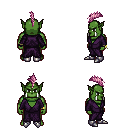
a pixel art fantasy rpg character, male body template, orc, green skin, purple robe, gold greaves, pink mohawk hairstyle, bracelets, metal boots, four views (front, back, left, right), 2x2 character sprite sheet, small pixel art, hard edges, no anti-aliasing